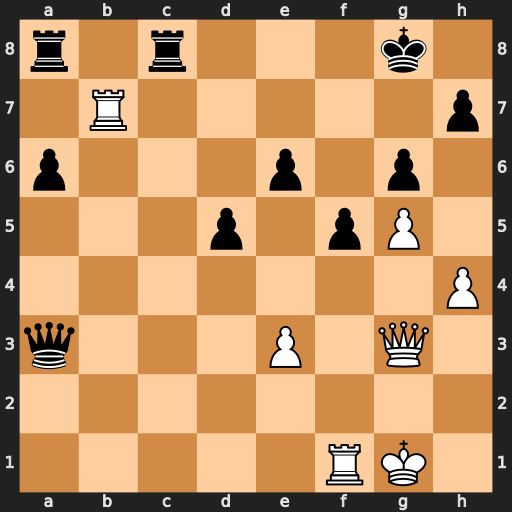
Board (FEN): r1r3k1/1R5p/p3p1p1/3p1pP1/7P/q3P1Q1/8/5RK1
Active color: w
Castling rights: -
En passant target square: -
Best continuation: Qe5 Qc3 Qxe6+ Kh8 Qe7